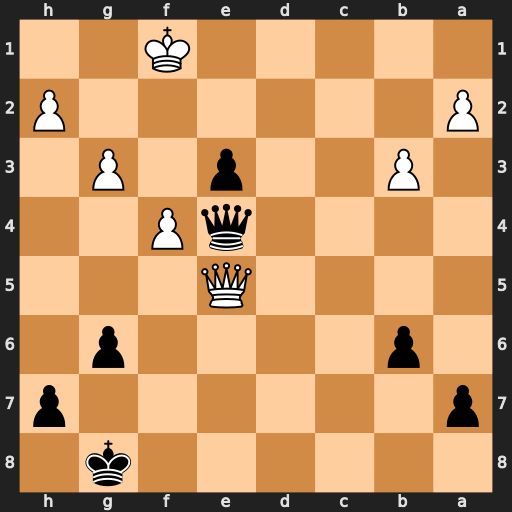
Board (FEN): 6k1/p6p/1p4p1/4Q3/4qP2/1P2p1P1/P6P/5K2
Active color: b
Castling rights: -
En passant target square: -
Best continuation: Qf3+ Ke1 Qf2+ Kd1 Qd2#